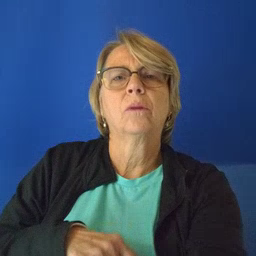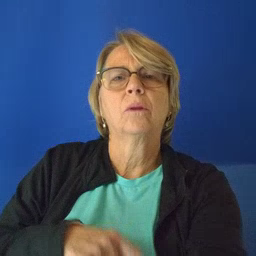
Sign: mouth